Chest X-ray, PA view. Patient: 69 years old, sex M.
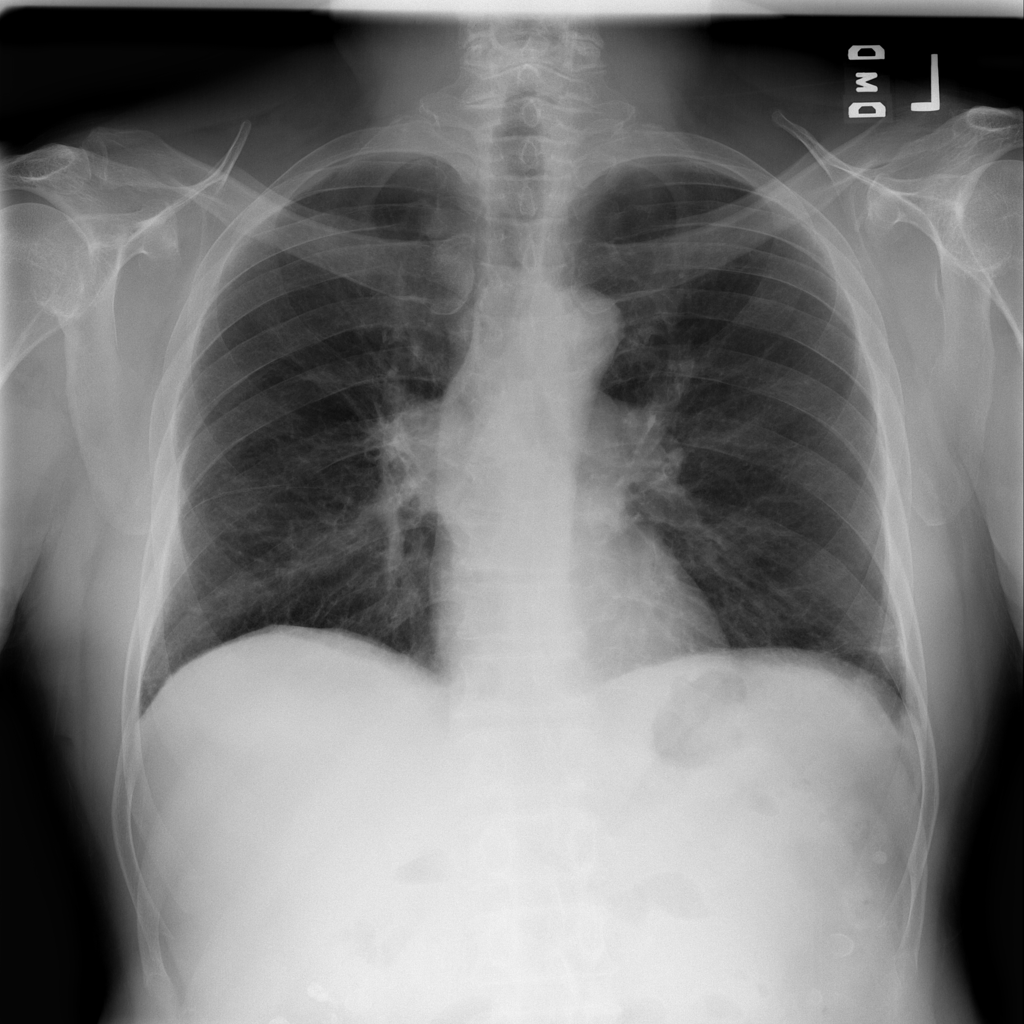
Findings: Atelectasis, Mass